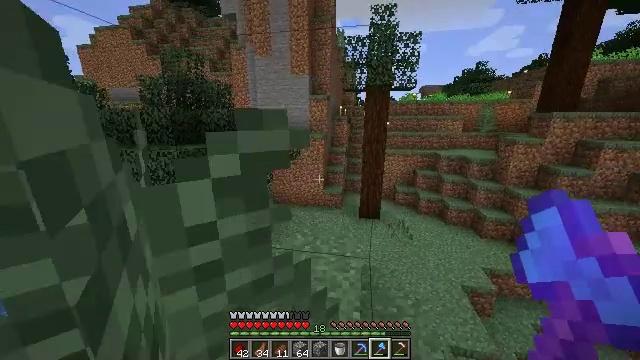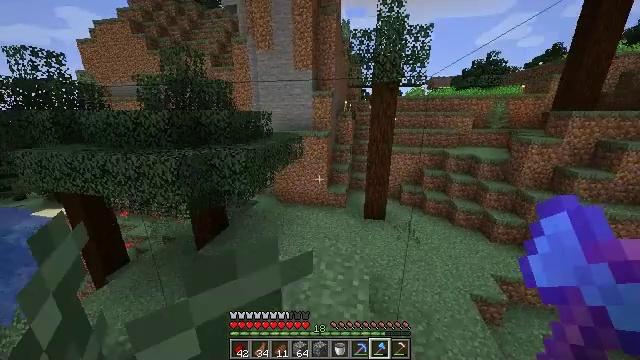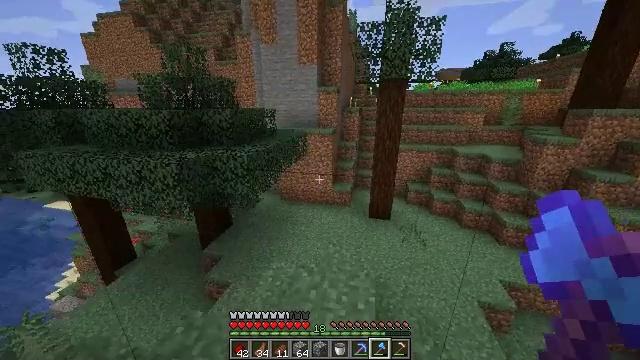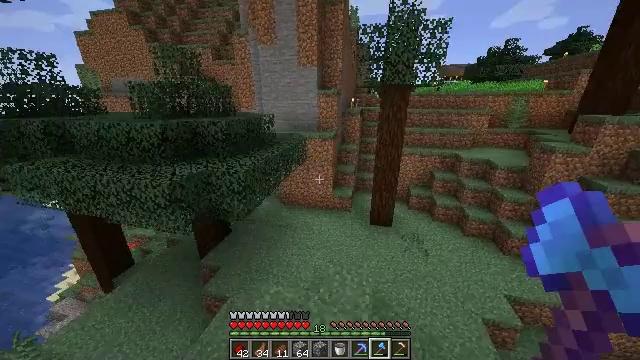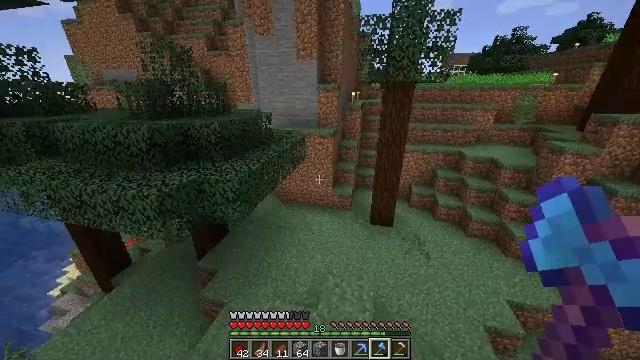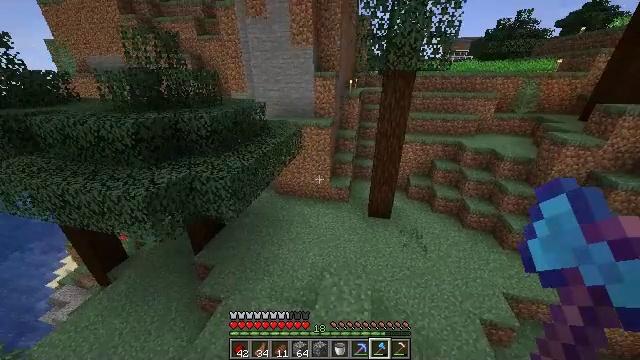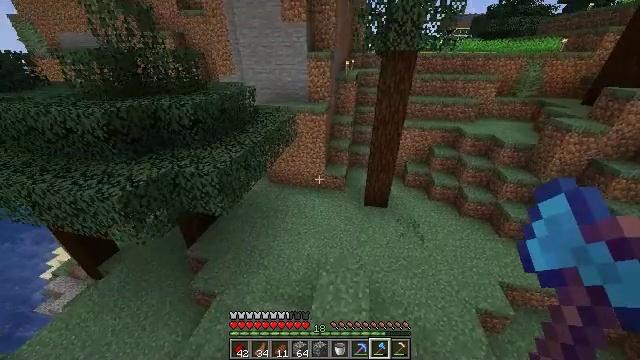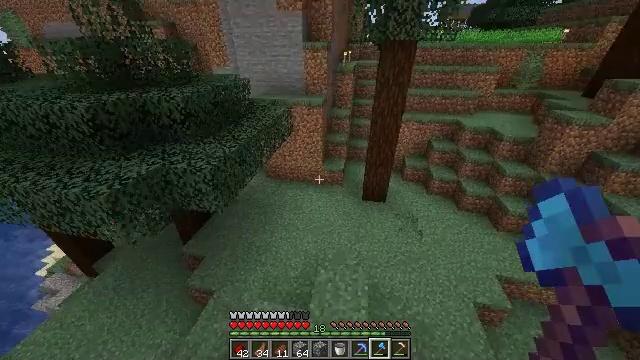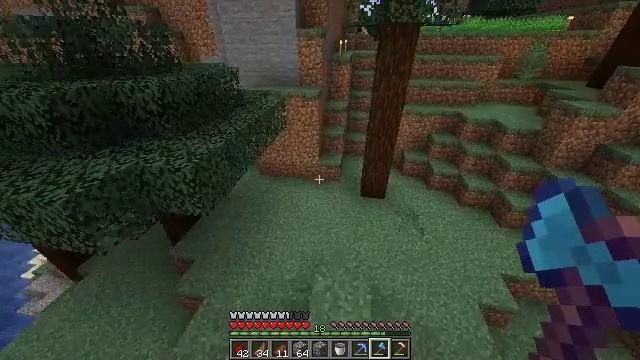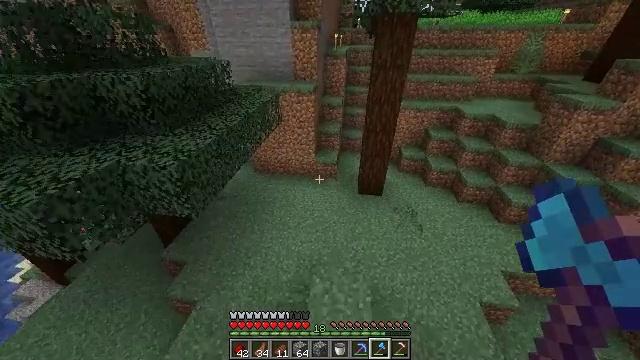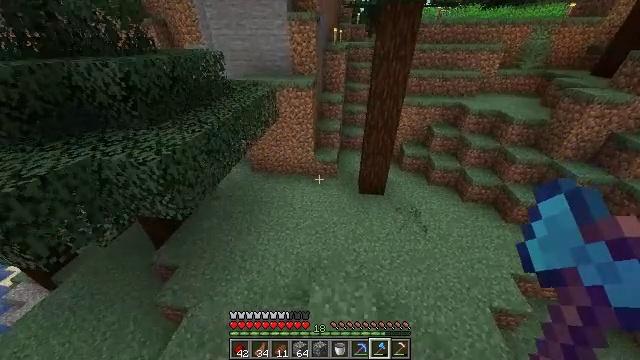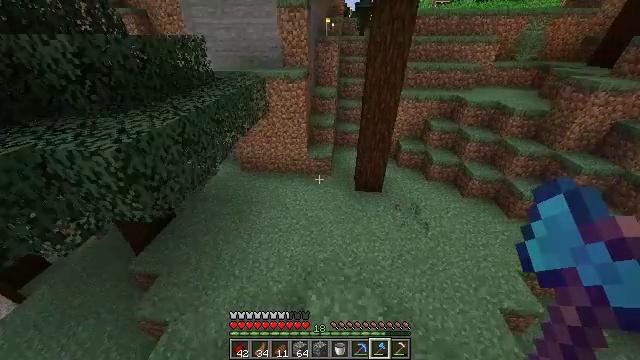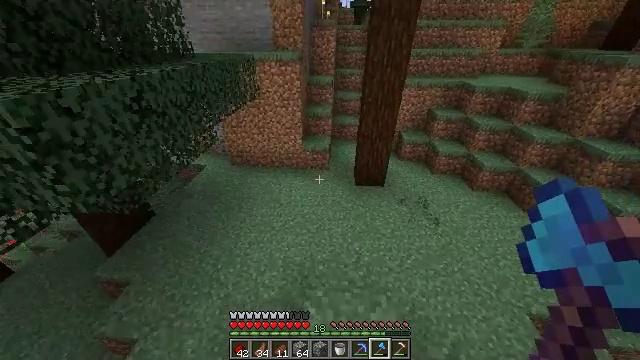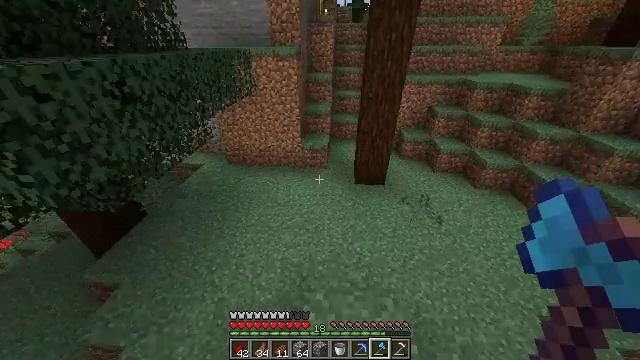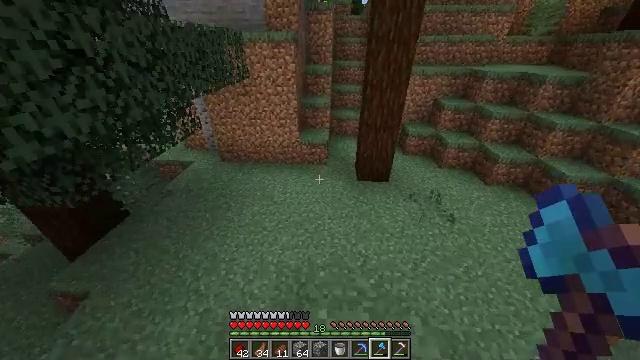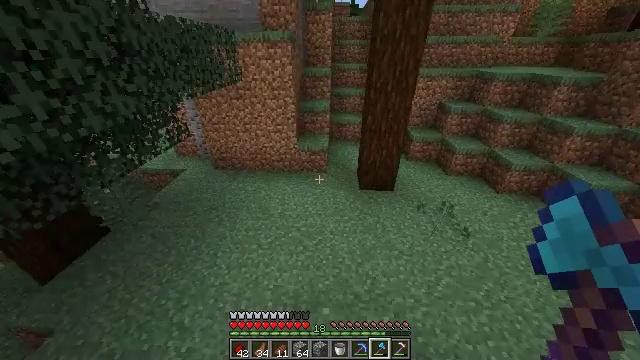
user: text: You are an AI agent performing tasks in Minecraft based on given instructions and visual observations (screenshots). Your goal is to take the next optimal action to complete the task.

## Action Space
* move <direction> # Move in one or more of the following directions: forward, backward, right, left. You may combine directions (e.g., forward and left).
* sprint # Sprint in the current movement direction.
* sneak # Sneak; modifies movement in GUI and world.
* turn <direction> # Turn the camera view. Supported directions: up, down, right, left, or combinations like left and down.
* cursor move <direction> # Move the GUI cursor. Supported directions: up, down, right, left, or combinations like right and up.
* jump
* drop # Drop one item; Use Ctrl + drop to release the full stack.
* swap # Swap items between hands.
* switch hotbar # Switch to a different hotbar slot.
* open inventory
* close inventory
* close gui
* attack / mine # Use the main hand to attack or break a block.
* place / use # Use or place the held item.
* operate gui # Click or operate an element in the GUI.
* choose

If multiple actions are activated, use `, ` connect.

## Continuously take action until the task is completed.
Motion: motion action
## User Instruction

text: Harvest wheat from the field.
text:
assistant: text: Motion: move forward, turn left and down, jump
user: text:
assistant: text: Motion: move forward, turn left and down
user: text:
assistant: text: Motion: move forward, turn down
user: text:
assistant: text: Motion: move forward, sprint, turn down
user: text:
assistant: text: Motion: move forward, sprint, turn down
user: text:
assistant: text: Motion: move forward, sprint, turn right and down
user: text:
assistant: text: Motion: move forward, turn down
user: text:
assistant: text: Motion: move forward, turn right and down
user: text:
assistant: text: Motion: move forward, turn right
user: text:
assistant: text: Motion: move forward
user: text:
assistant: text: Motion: move forward, turn right
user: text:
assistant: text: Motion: move forward, turn right
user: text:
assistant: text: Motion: move forward
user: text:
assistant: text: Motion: move forward
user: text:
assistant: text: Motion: move forward
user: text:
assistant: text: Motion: move forward, turn right and up
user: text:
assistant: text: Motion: move forward, sprint, turn up
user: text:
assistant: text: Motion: move forward, sprint, turn up
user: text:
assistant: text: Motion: move forward, sprint, turn up
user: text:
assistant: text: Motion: move forward, sprint, turn up
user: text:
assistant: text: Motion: move forward, sprint, turn up
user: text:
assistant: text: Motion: move forward, turn up
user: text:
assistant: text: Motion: move forward, turn up
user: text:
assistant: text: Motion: move forward, turn up
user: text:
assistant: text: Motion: move forward, turn up
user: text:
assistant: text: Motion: move forward, turn up
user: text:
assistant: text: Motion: move forward, turn up
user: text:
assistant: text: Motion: move forward, sprint, turn up
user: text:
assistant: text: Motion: move forward, sprint, turn up
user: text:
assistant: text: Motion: move forward, sprint